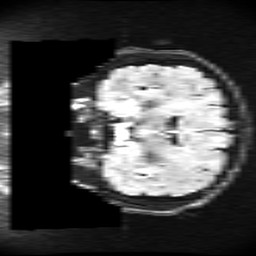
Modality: FLAIR
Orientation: coronal
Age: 55
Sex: female
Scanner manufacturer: ge
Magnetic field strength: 3 T
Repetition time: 11 s
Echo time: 0.1497 s